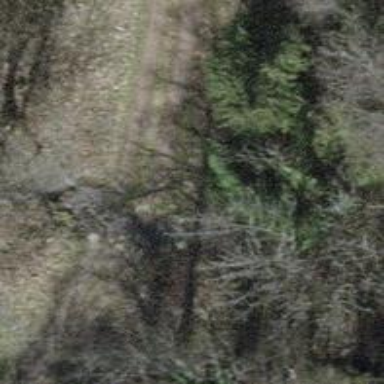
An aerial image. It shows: Track road with grade2 fine gravel surface and ford.